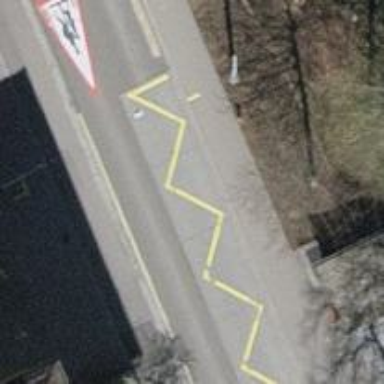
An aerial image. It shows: Trolleybus stop position for public transport.